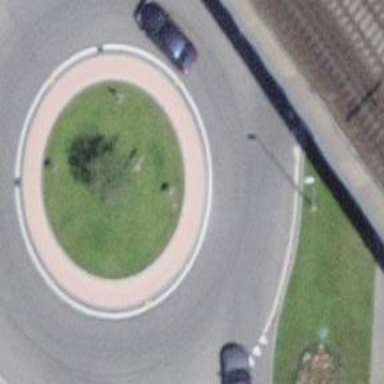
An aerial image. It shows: Primary highway with asphalt surface leading to roundabout.